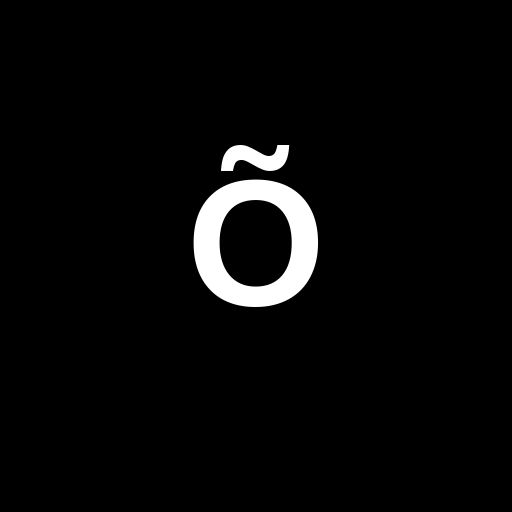
Character: Õ
Unicode: U+00D5 (LATIN CAPITAL LETTER O WITH TILDE)